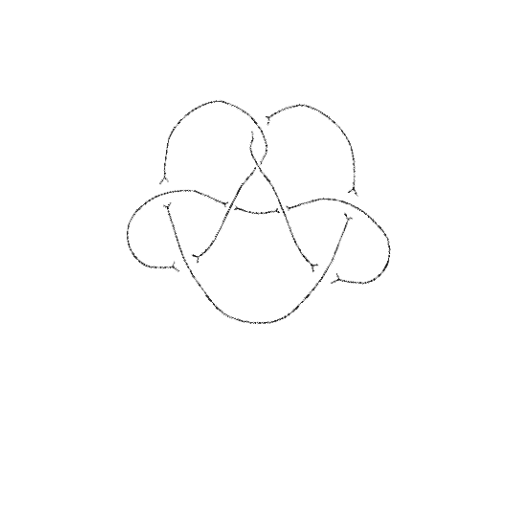
Crossing number: 8